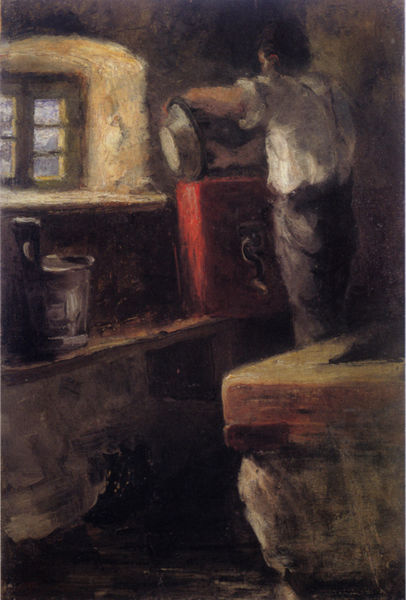
Titel: Senner in der Almhütte
Künstler: Franz Marc
Standort: München
Institution: Städtische Galerie im Lenbachhaus
Schlagwörter: berg, blau, dunkel, gemälde, himmel, mann, schatten, wasser, weiß, ocker, wäsche, braun, degas, fenster, glas, grau, haar, hell, hut, hüte, licht, ohr, raum, rücken, schwarz, tisch, zimmer, ölbild, ausblick, gebäude, haus, rot, malerei, hemd, hose, wand, arm, diener, rahmen, schale, schüssel, stein, teller, ärmel, hände, innenraum, öl, kalt, gitter, hütte, sonne, boden, interieur, innen, arbeit, genre, ofen, krug, erdig, kübel, topf, rückenansicht, ecke, düster, hosen, arbeiten, mauer, alm, hof, steinmauer, bank, arbeiter, essen, duktus, wohnung, monet, manet, korb, metall, stube, ölfarbe, bauer, griff, bad, waschen, keller, ärmlich, metzger, scheune, nach 1900, milch, becken, brett, fass, badewanne, küche, werkstatt, fensterscheibe, butler, wurst, bauernhaus, stall, fensterbrett, trog, kate, butter, kochen, melken, hahn, bottich, kanister, hosenträger, eimer, stumpf, niedrig, kessel, tonne, holzeimer, milieu, kuhstall, kratzen, butterfass, rpt, gewölbekeller, gießen, schütten, banke, werkbank, blechschüssel, giesen, ja und, kurbel, melkeimer, milchkammer, molkerei, oder so, scheffel, waschküche, schussel, wassertrog, kochkopg, milchkübel, milcheimer, aufgestrickt, käser, roter topf